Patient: sex M, age 24
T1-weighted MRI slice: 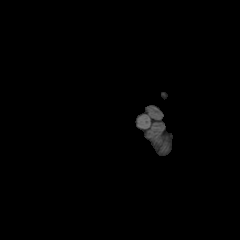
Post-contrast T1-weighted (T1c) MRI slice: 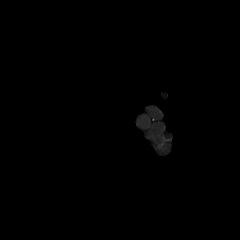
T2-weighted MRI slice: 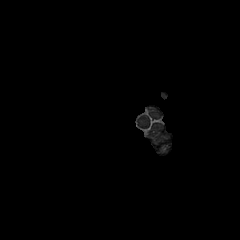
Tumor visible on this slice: no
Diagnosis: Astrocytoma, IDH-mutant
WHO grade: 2